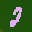
Label: 2